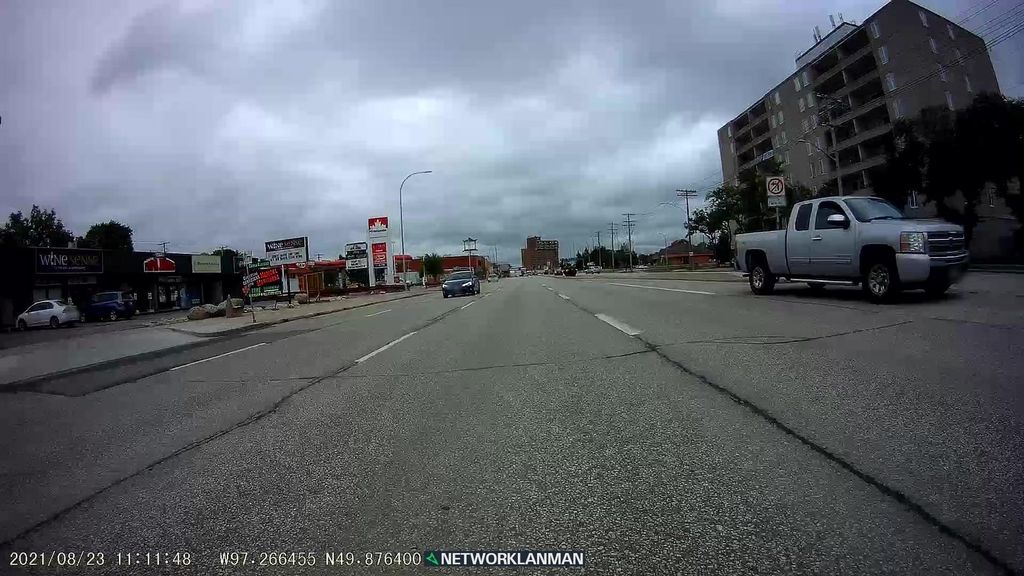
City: winnipeg